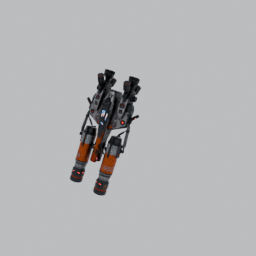
Label: mechanical